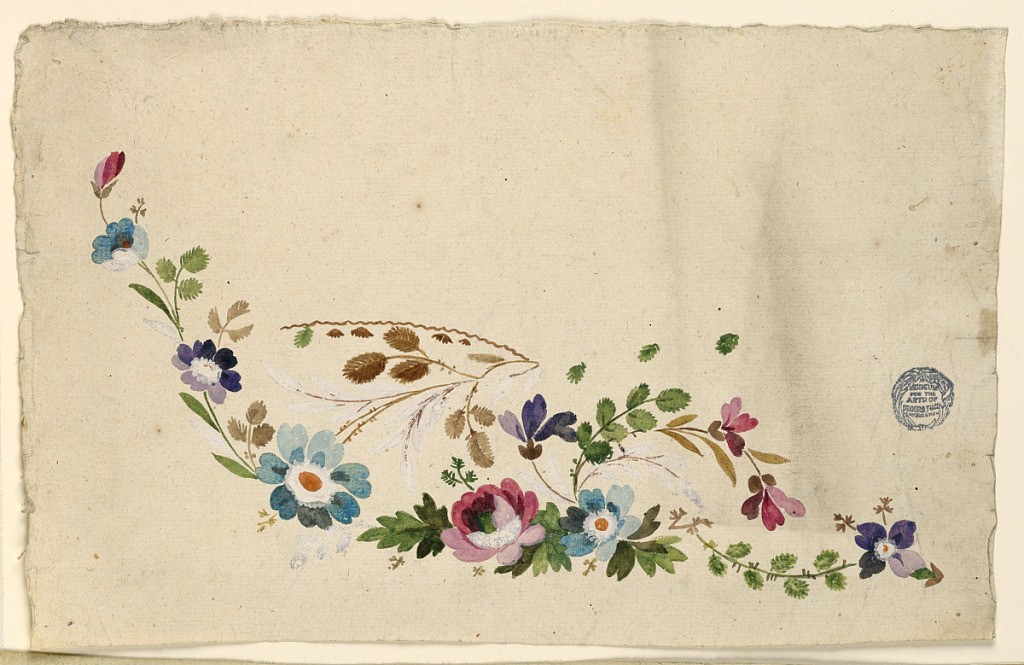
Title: Unfinished Design for a Waistcoat
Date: before 1906
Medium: Various gouaches on paper
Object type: Drawing
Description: Unfinished design for the embroidery of the left bottom corner of a man's waistcoat.  Irregular flower rinceau, rising at left. A row of small leaves and a bough motif are intended to be beneath the pocket, which is not shown.